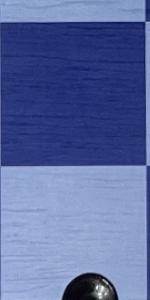
Label: Empty